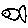
Label: fish